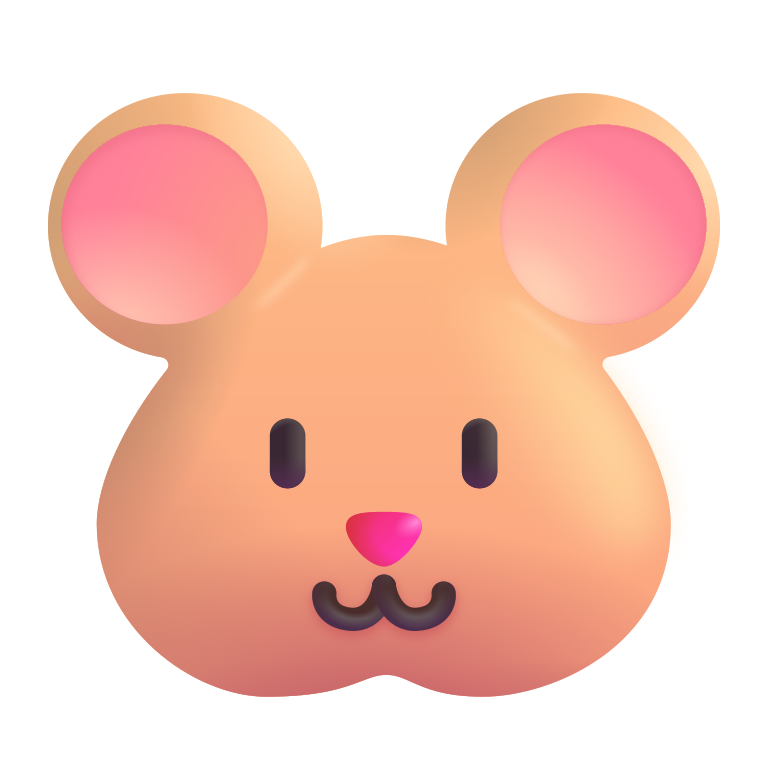
hamster color